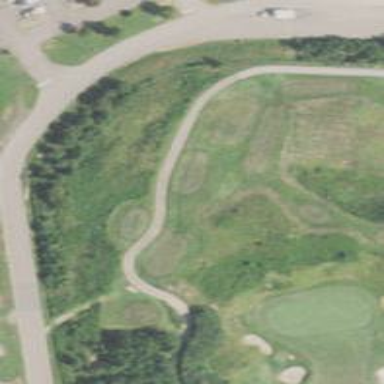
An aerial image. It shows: Golf rough area.